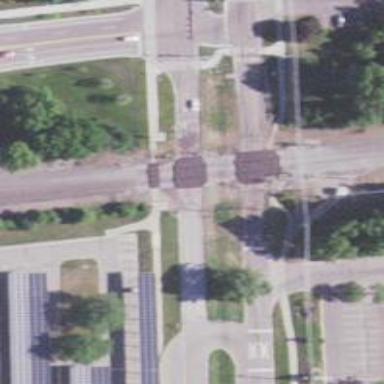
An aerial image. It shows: Railway crossing.